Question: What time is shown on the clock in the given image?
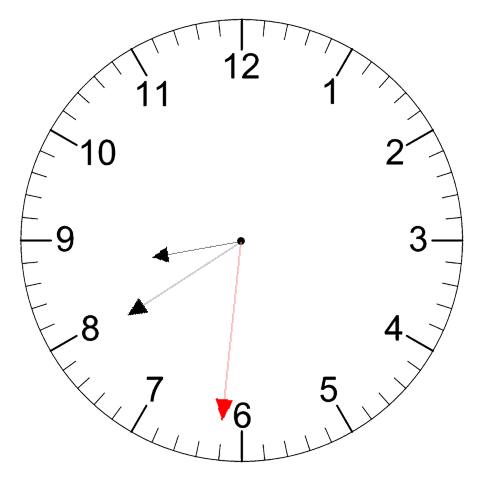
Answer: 08:39:31